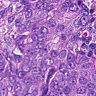
Metastatic tissue present: yes